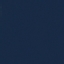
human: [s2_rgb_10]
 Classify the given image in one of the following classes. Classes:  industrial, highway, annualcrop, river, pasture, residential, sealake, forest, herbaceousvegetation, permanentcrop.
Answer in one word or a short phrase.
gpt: SeaLake